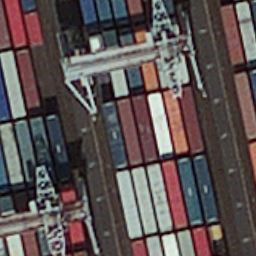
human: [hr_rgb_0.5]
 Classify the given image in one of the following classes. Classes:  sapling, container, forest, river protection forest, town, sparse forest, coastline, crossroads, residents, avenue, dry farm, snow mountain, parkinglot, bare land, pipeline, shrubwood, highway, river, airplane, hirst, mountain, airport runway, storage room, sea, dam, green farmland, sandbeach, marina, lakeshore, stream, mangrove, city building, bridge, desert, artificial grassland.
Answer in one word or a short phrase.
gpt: container